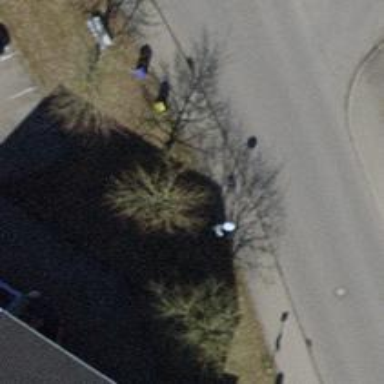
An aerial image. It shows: Bus stop with platform for public transport.